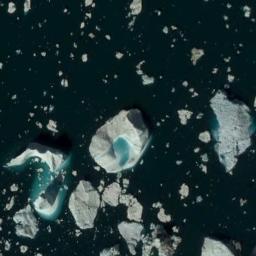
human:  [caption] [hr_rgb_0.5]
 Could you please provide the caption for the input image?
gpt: Several large ice cubes of various sizes and surrounding small pieces of ice float on the deep blue sea .

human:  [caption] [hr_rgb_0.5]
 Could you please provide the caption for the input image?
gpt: There are many ice on the deep green sea .

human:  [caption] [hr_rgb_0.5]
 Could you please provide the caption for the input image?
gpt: A lot of small pieces of sea ice and some ice hummocks float in the deep blue sea .

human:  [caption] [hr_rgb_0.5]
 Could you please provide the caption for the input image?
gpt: There are sea ice of different shapes and sizes .

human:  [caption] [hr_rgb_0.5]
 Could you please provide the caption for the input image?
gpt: There are many pieces of sea ice .